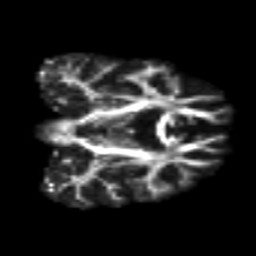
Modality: FA
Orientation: coronal
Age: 41
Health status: ill
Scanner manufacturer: philips
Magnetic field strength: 3 T
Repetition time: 9 s
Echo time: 0.127 s